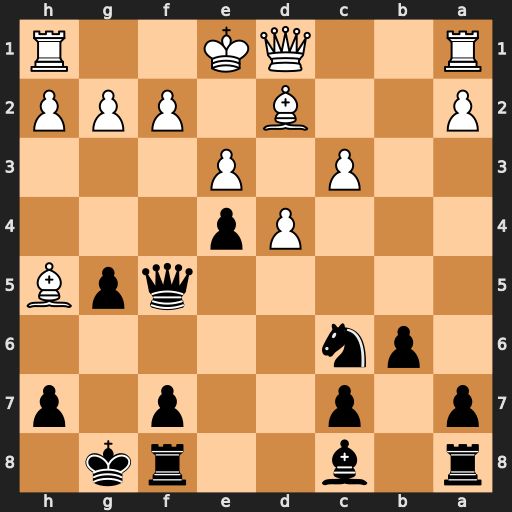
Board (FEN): r1b2rk1/p1p2p1p/1pn5/5qpB/3Pp3/2P1P3/P2B1PPP/R2QK2R
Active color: b
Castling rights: KQ
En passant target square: -
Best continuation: g4 Qxg4+ Qxg4 Bxg4 Bxg4